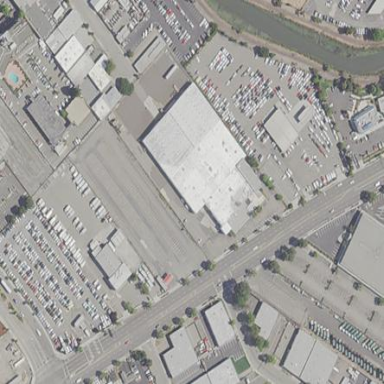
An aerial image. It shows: Warehouse.